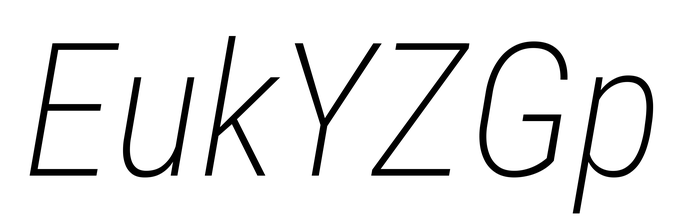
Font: Roboto-Italic_Condensed_ExtraLight_Italic